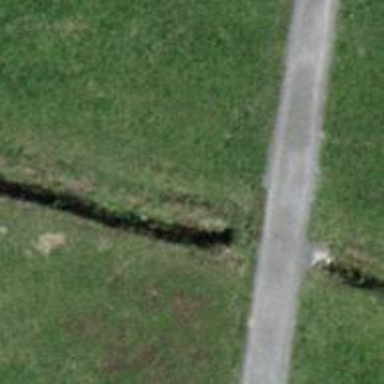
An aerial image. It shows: Ditch barrier.